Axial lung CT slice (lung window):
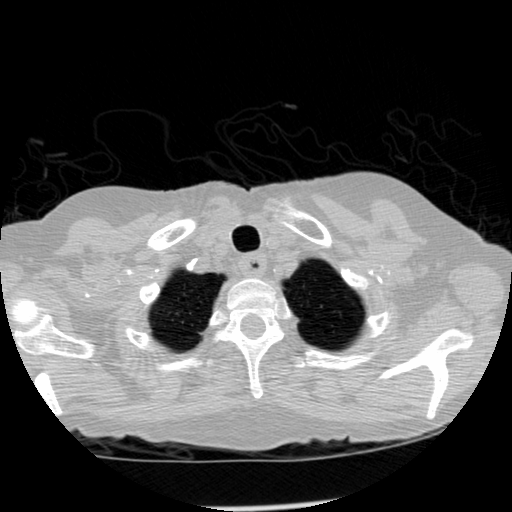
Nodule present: no